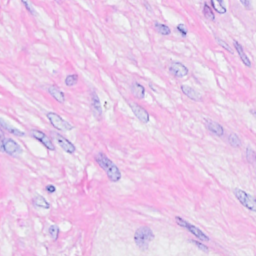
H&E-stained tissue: Breast